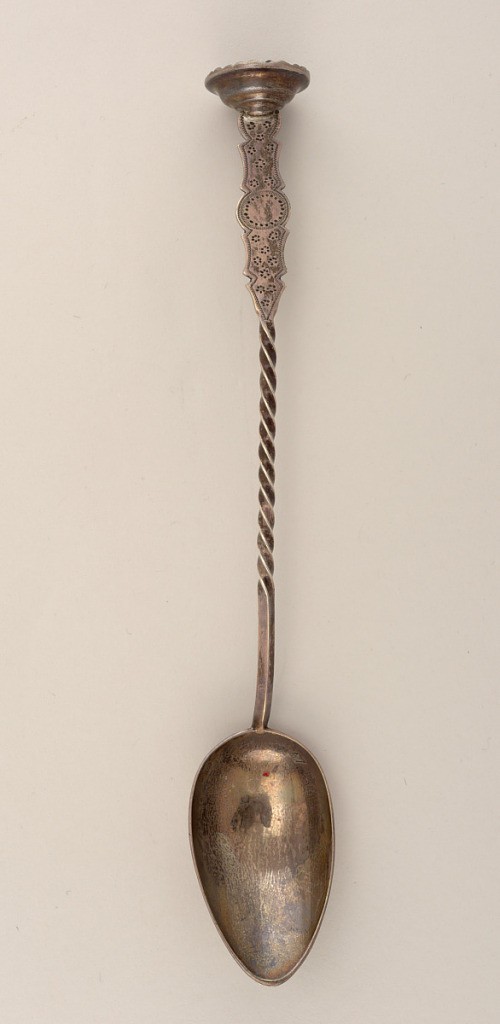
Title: Spoon
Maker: Massat Freres
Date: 19th century
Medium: silver
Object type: spoon
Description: Oval bowl with rattail stem, part panelled and twisted , with flat punch-decorated terminal with circular crusher.